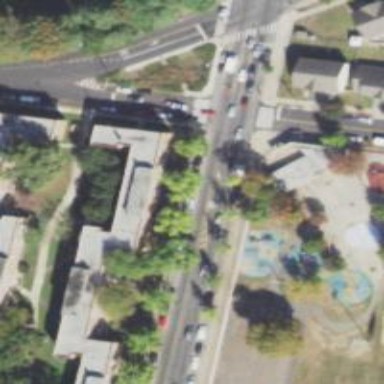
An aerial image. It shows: Unmarked crossing on footway.